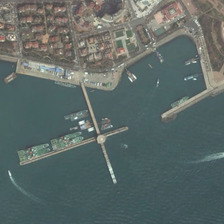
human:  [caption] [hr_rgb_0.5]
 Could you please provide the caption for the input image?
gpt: several boats are in a port near many red buildings .

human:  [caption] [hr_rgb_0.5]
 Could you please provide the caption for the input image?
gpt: several boats are in a port near many red buildings .

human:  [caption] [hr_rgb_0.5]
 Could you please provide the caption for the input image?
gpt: several boats are in a port near many red buildings .

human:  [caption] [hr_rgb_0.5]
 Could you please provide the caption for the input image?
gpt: several boats are in a port near many red buildings .

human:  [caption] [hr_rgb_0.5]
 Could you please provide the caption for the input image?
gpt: several boats are in a port near many red buildings .